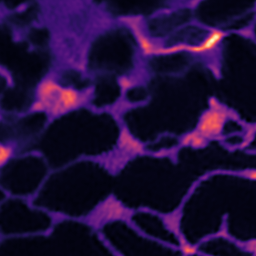
Label: Super-resolution ER image